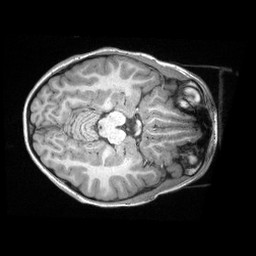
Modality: T1w
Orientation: axial
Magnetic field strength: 3 T